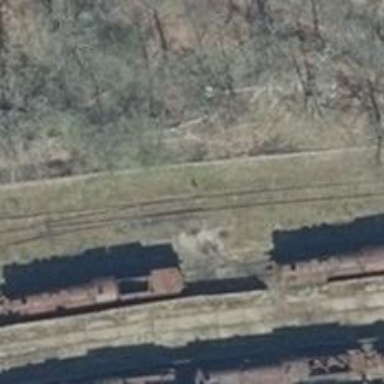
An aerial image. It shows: Railway switch.